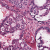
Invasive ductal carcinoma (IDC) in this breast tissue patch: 0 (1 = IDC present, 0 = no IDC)